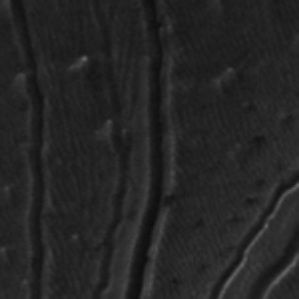
Label: frost